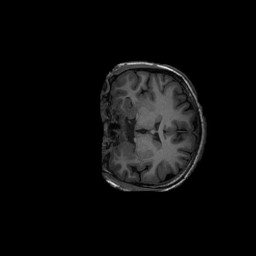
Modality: T1w
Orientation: coronal
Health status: ill
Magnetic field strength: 3 T